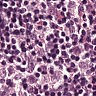
Metastatic tissue present: yes